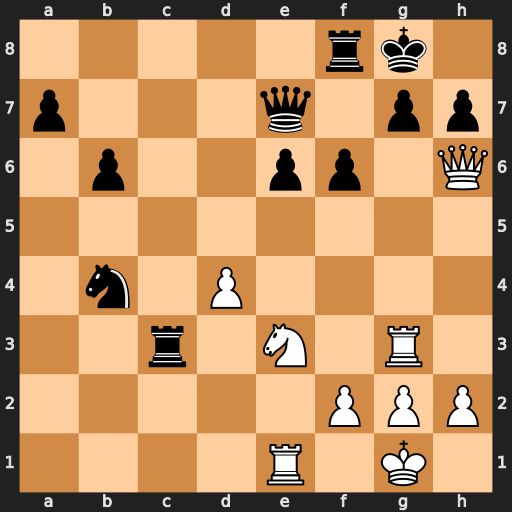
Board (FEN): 5rk1/p3q1pp/1p2pp1Q/8/1n1P4/2r1N1R1/5PPP/4R1K1
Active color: w
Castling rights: -
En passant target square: -
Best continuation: Nf5 exf5 Rxe7